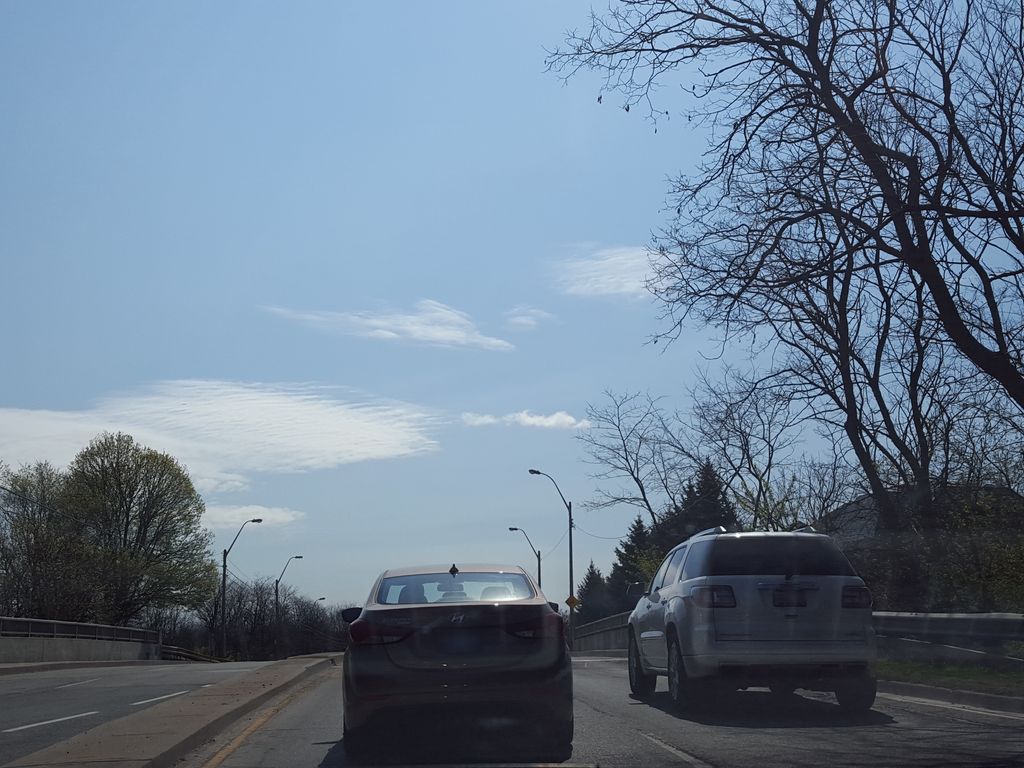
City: toronto